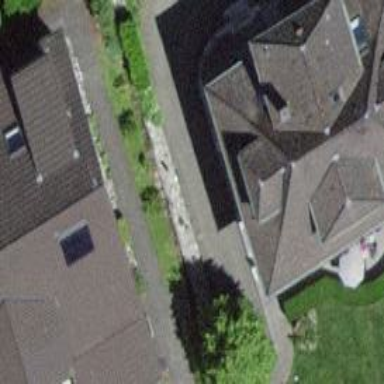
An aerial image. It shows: Building with roof made of roof tiles.